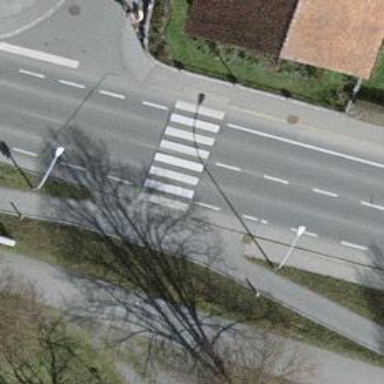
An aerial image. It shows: Uncontrolled zebra crossing with white markings on the road.